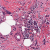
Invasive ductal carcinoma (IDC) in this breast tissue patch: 1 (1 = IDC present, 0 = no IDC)